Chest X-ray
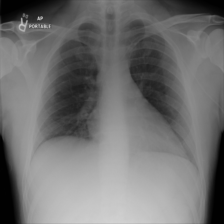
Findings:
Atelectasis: negative
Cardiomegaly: negative
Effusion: negative
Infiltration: negative
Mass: negative
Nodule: negative
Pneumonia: negative
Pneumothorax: negative
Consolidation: negative
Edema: negative
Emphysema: negative
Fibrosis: negative
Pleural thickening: negative
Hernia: negative